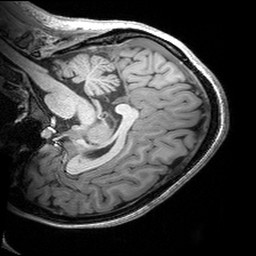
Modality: T1w
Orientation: sagittal
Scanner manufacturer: siemens
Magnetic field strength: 3 T
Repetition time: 2.53 s
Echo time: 0.00299 s